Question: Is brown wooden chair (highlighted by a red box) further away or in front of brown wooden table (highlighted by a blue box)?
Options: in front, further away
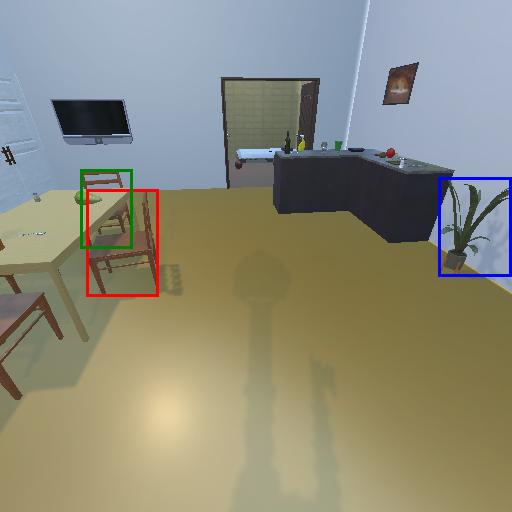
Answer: in front